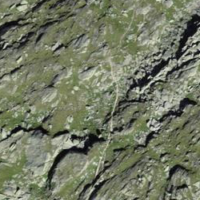
EUNIS habitat code: 26
Species observed at this site:
Empetrum nigrum
Bistorta vivipara
Sedum alpestre